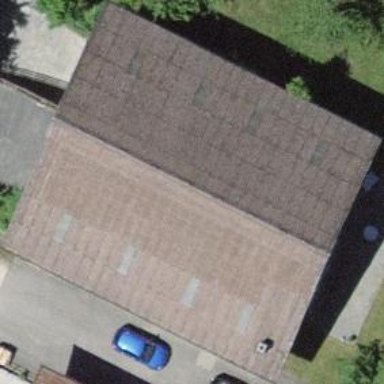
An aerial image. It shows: Barn.